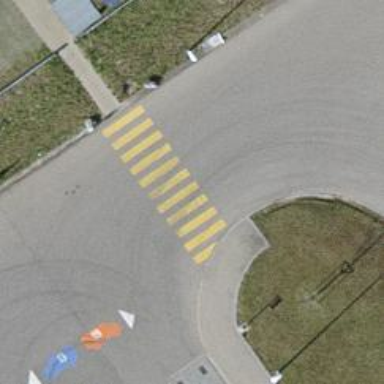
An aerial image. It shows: Uncontrolled zebra crossing.